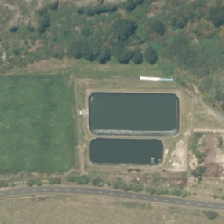
Land cover: lake_pond